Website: apple
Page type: delivery-shipping
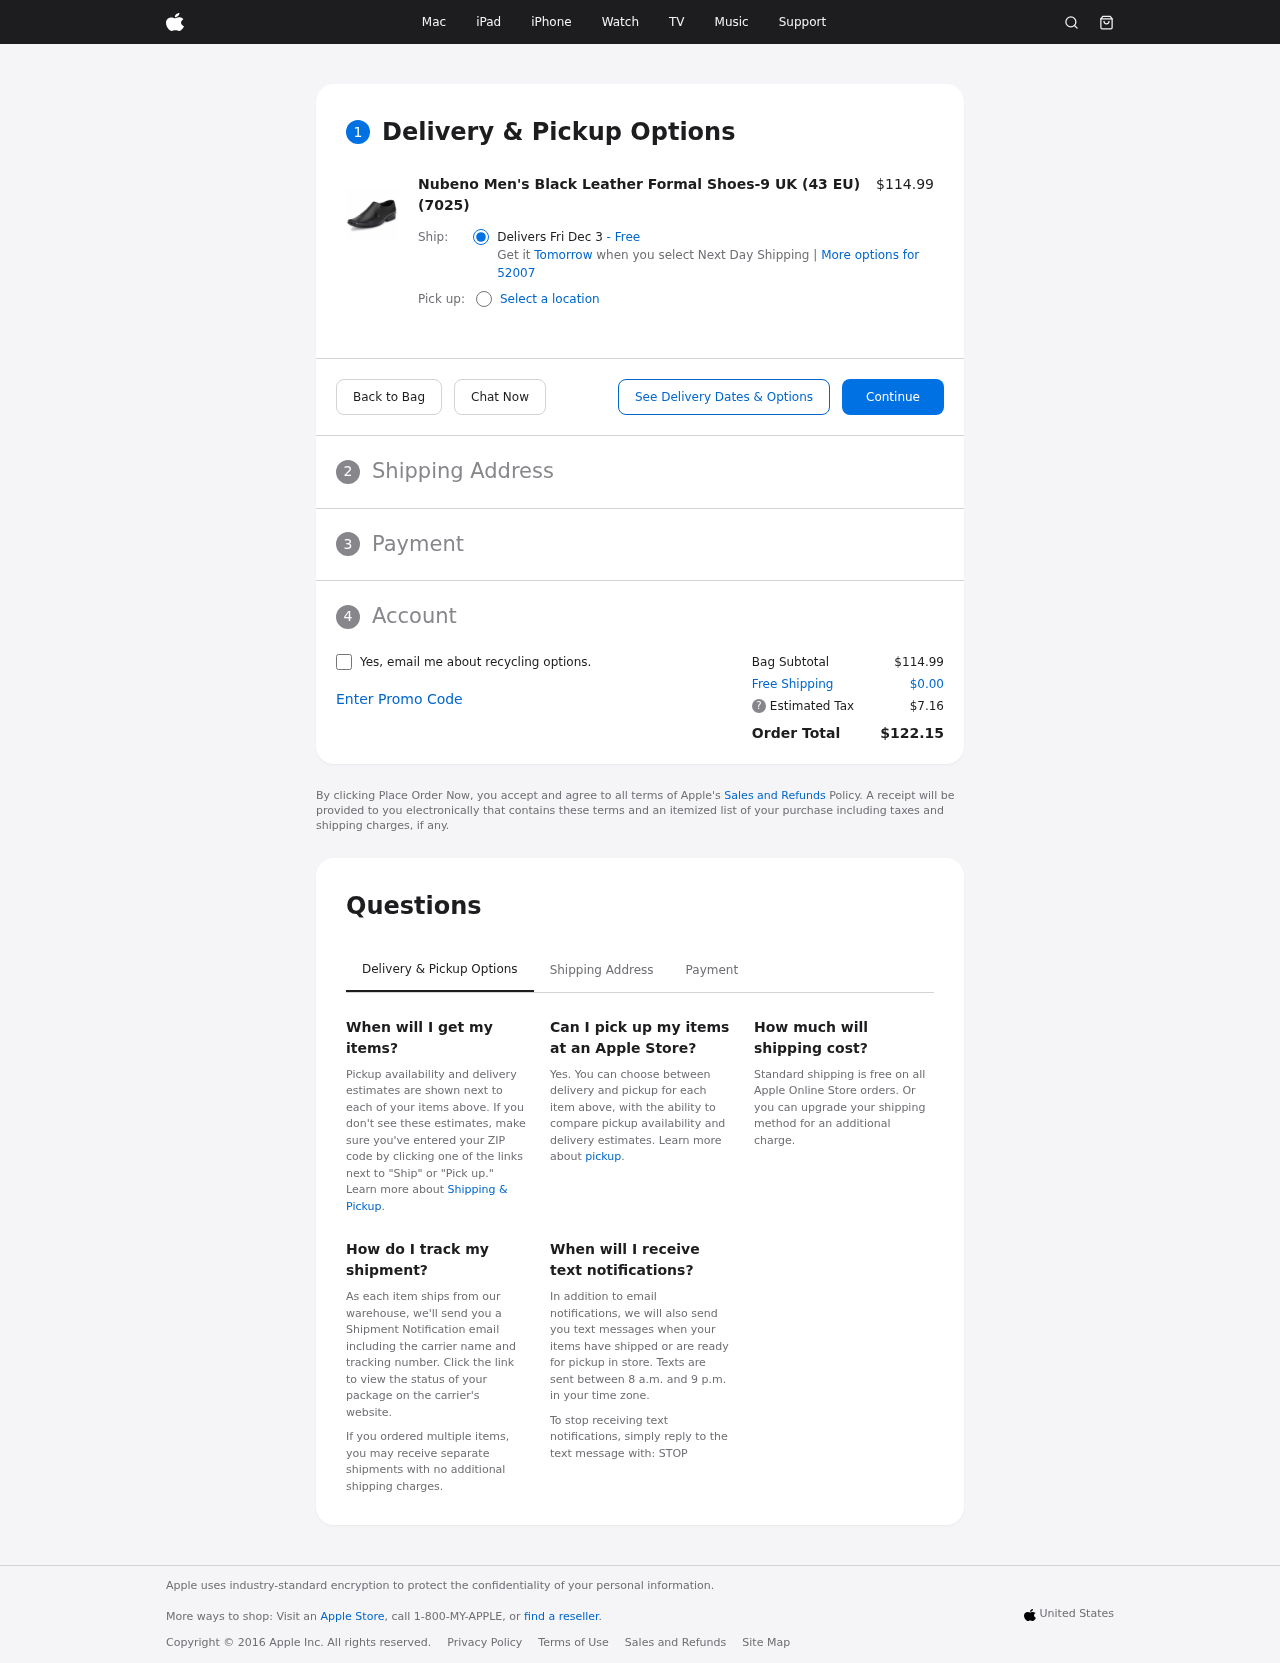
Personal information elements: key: PII_POSTCODE
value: More options for 52007
Product elements: key: PRODUCT1_NAME
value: Nubeno Men's Black Leather Formal Shoes-9 UK (43 EU) (7025)
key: PRODUCT1_PRICE
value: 114.99
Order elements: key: ORDER_DELIVERY_DATE
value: Delivers Fri Dec 3
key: ORDER_SUBTOTAL
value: $114.99
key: ORDER_SHIPPING_COST
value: $0.00
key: ORDER_TAX
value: $7.16
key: ORDER_TOTAL
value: $122.15